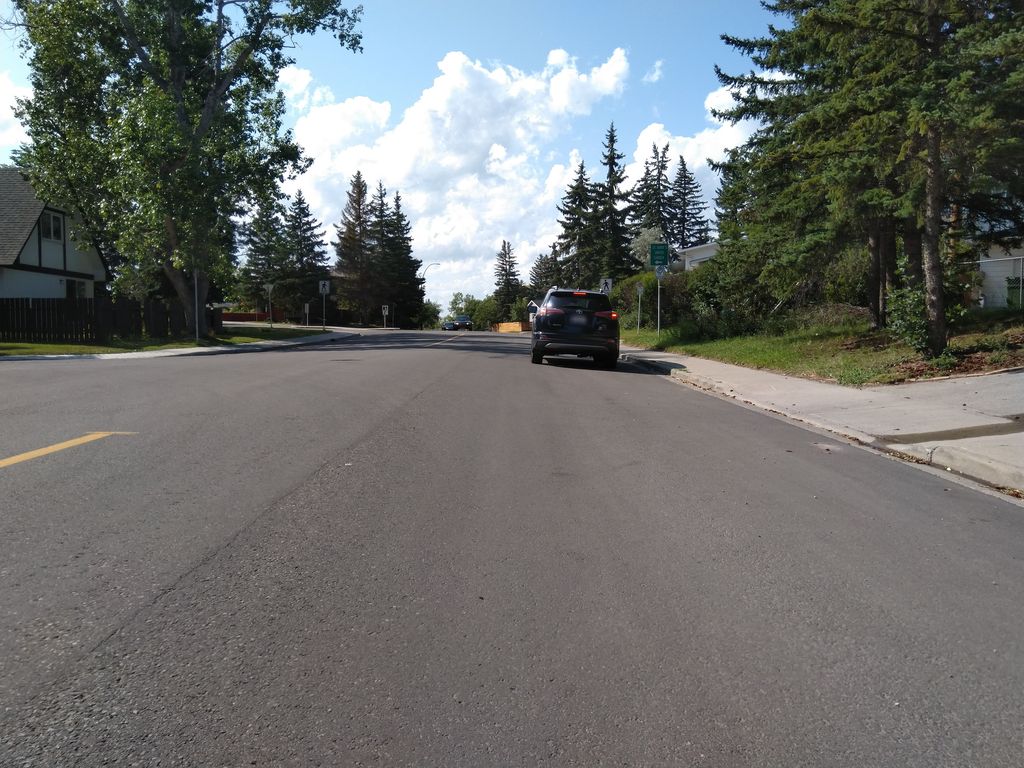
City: calgary